七年级 · 画法几何学
(本小题8.0分)

如图, 已知 $A, B, C, D$ 四个点.

B

$A \bullet$

$C \cdot \quad \cdot D$

(1)画直线 $A B, C D$, 相交于点 $P$.

(2)连结 $A C$ 和 $B D$ 并延长, 相交于点 $Q$.

(3) 连结 $A D, B C$, 相交于点 $O$.

(4)写出以点 $C$ 为端点的射线, 有几条.

(5)写出以点 $C$ 为一个端点的线段, 有几条.
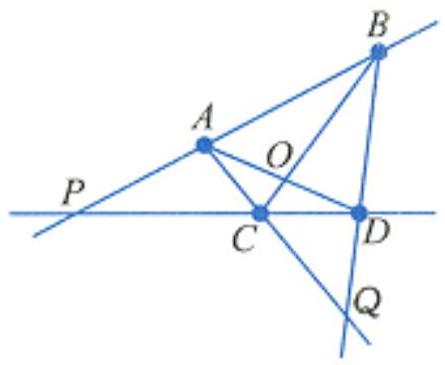
答案: (1)(2)(3)如图所示.

(4)以点 $C$ 为端点的射线有 3 条, 分别是: 射线 $C P$, 射线 $C D$, 射线 $C Q$.
(5)以点 $C$ 为一个端点的线段有 6 条, 分别是: 线段 $C P$, 线段 $C D$, 线段 $C A$, 线段 $C Q$, 线段 $C O$, 线段 $C B$.